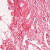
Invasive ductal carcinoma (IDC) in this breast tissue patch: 0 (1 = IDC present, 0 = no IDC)